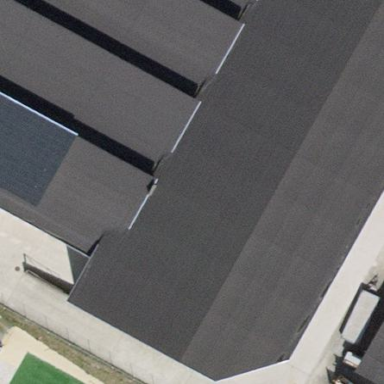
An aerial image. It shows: View of roof of building.